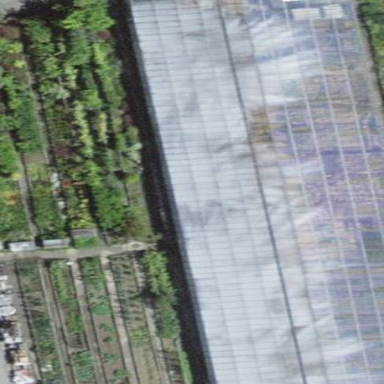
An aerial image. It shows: Greenhouse.